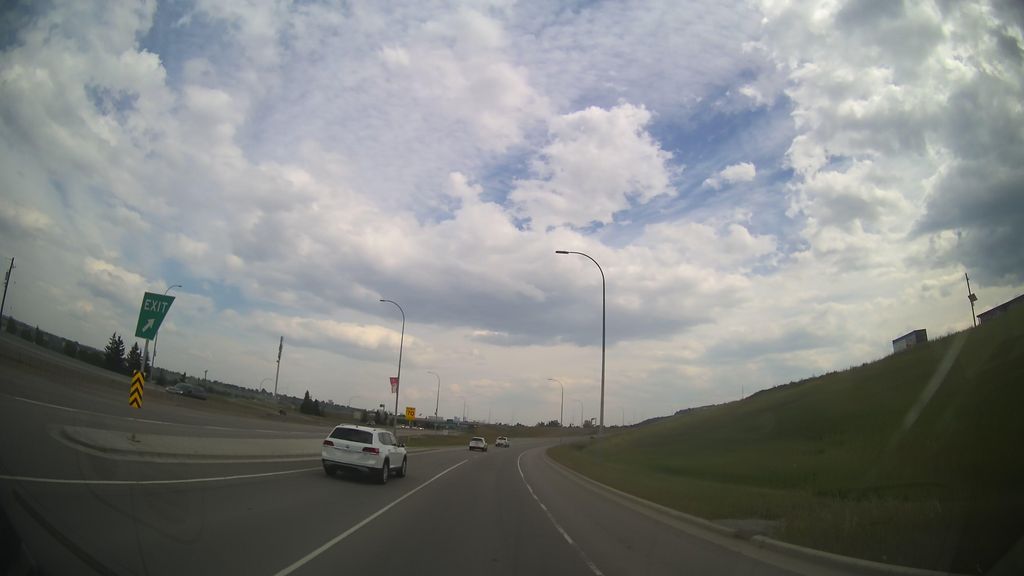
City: calgary